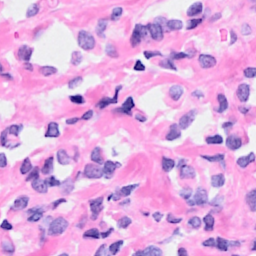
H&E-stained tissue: Breast